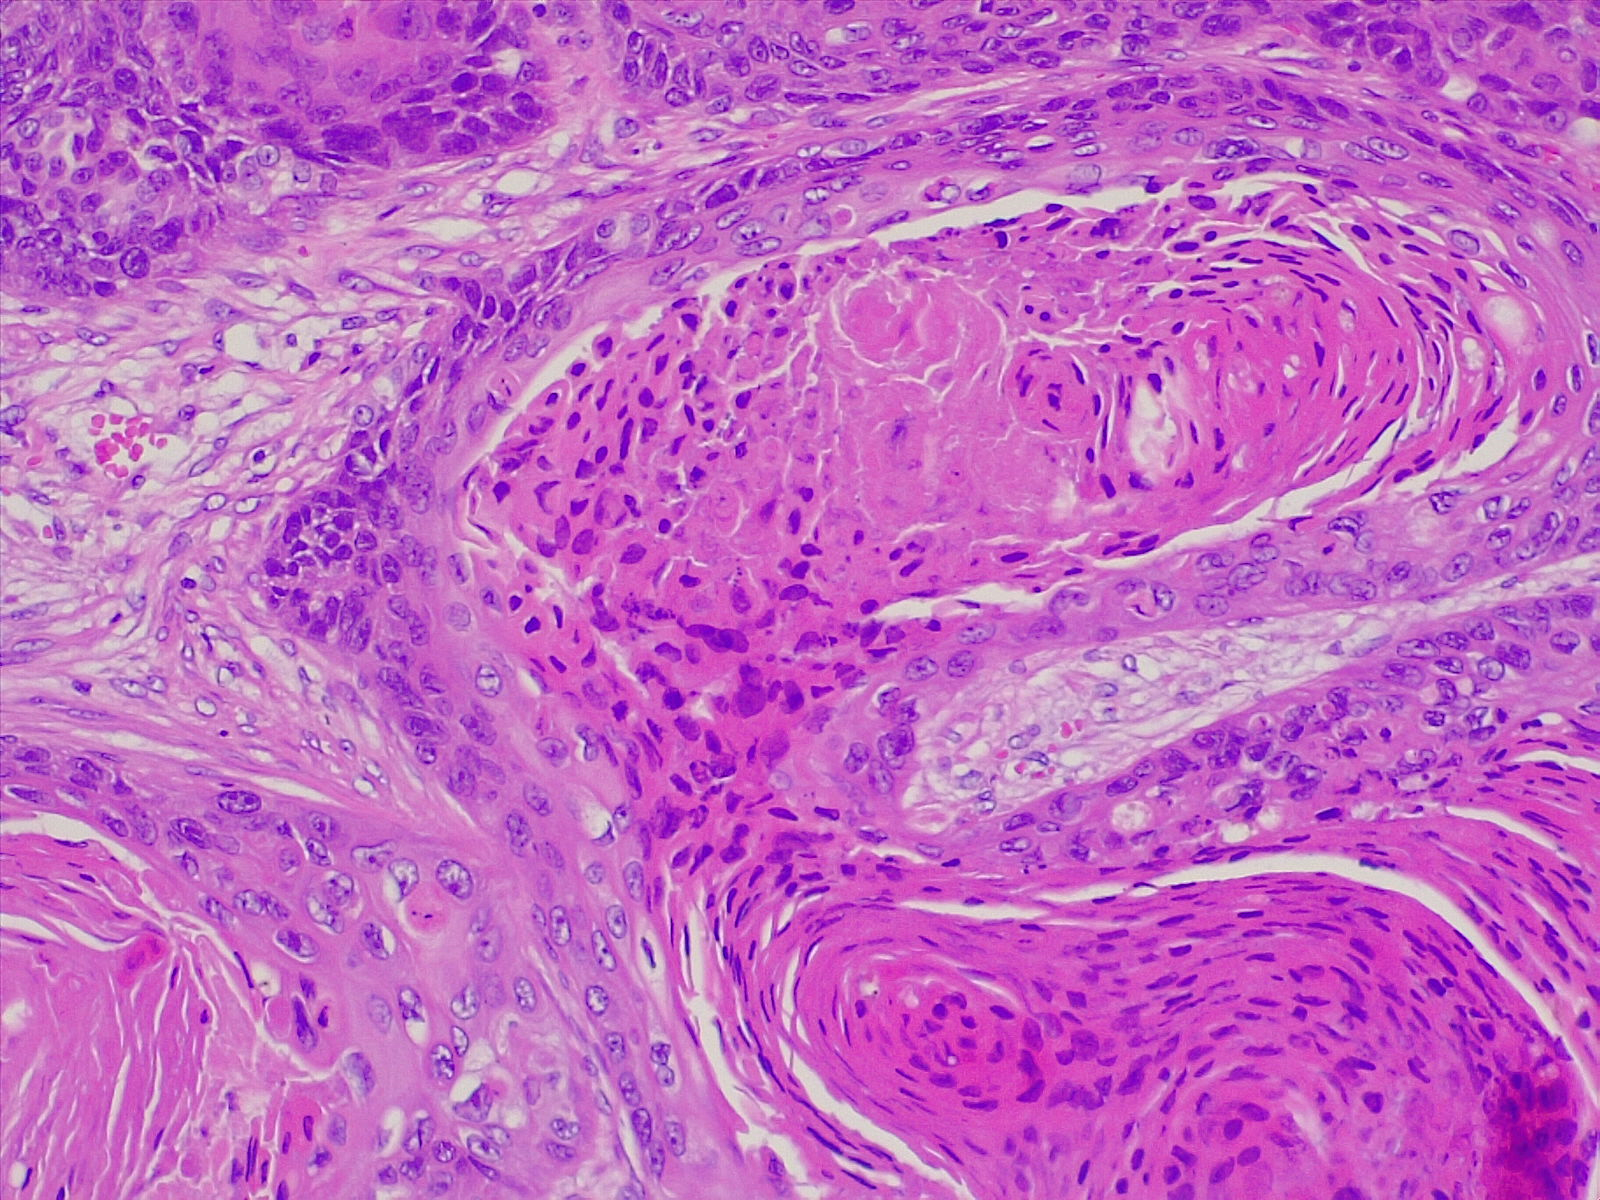
Label: lung squamous cell carcinoma, well differentiated